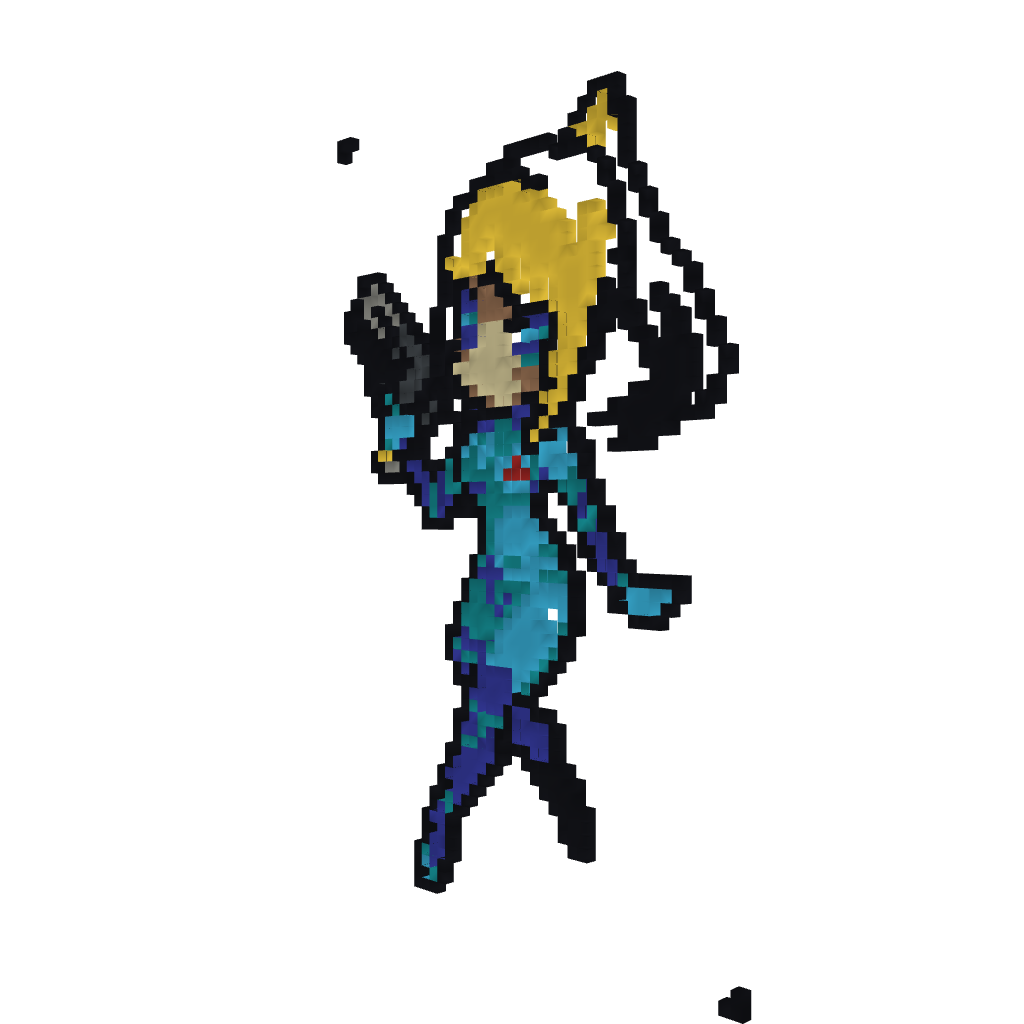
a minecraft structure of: ZeroSuit Samus Chibi